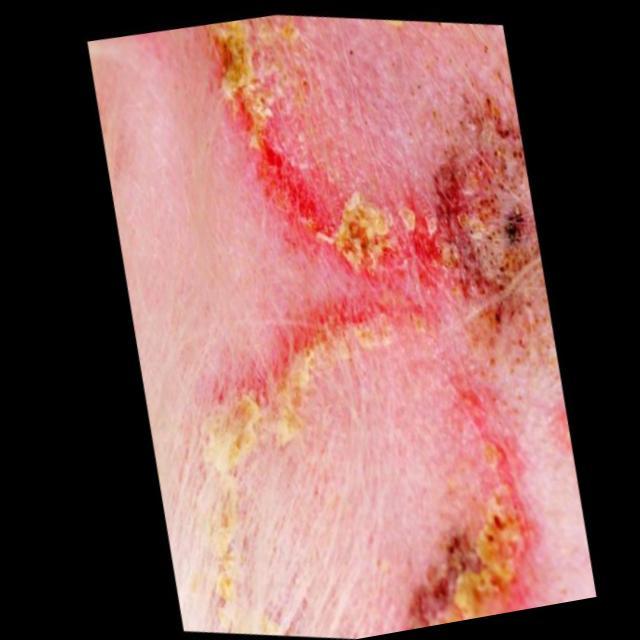
Canine ringworm (Dermatophytosis) — fungal infection caused by Microsporum or Trichophyton. Presents with circular alopecia, scaling, crusting, and broken hairs.